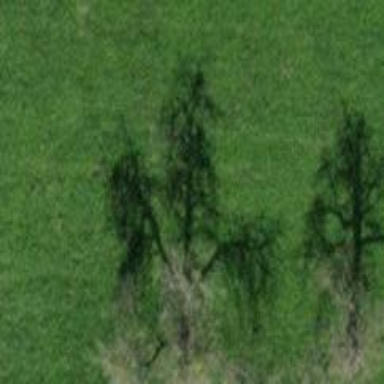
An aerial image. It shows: Orchard.